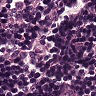
Metastatic tissue present: no